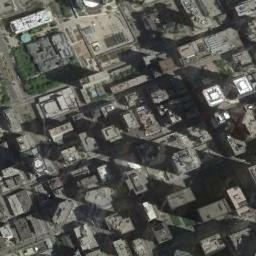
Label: commercial_area